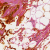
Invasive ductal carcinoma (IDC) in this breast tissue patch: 0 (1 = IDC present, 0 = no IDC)